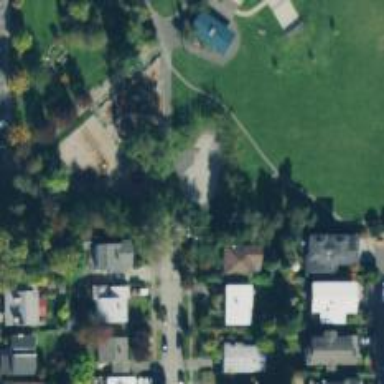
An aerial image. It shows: Playground featuring roundabout.